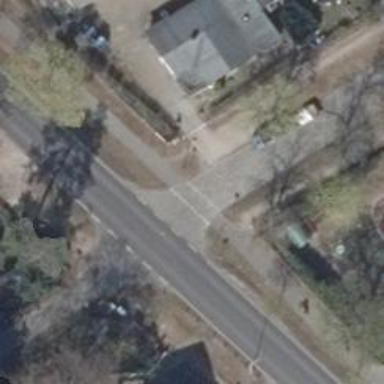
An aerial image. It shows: Road with "give way" sign.